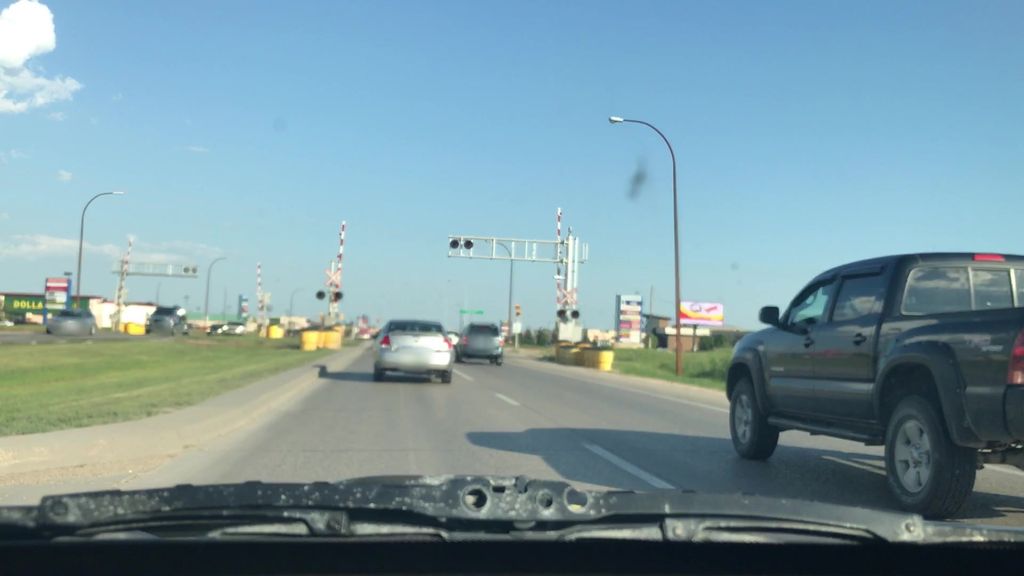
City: winnipeg